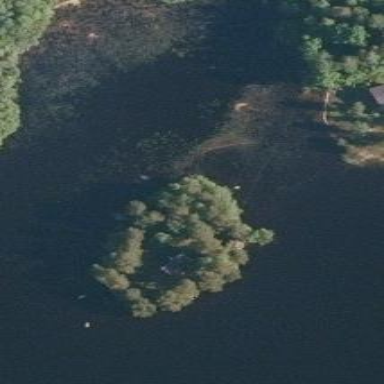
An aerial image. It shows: Islet.